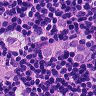
Metastatic tissue present: yes